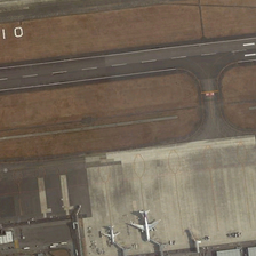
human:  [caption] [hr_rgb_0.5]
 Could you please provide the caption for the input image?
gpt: Two white planes stopped at the airport.

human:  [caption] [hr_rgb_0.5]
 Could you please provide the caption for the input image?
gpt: A bare piece of land on both sides of the runway.

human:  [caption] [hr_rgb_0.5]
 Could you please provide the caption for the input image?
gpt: Two white planes stopped at the airport.

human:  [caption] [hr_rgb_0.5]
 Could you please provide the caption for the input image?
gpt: A piece of bare land on both sides of the runway.

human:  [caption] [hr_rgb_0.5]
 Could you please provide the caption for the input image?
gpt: Two white planes stopped at the airport.